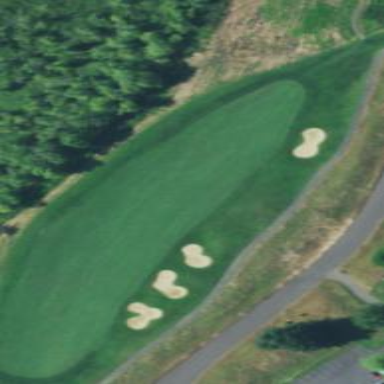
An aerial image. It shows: Grassy area designated as golf fairway.